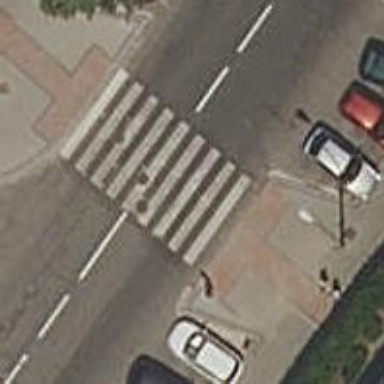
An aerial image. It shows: Uncontrolled crossing on the road.